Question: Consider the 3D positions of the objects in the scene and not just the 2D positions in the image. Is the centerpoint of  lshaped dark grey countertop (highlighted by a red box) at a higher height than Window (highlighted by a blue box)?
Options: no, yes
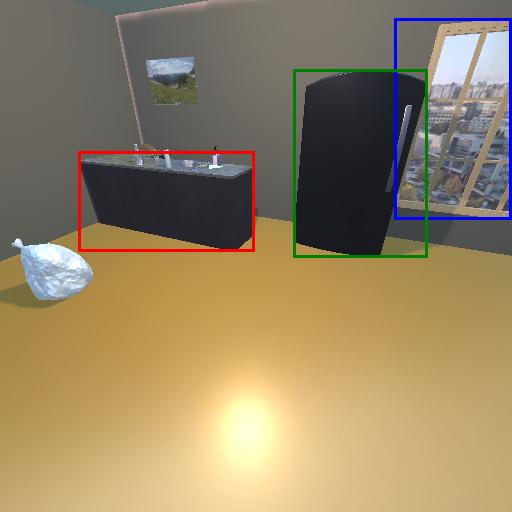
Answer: no